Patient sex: F
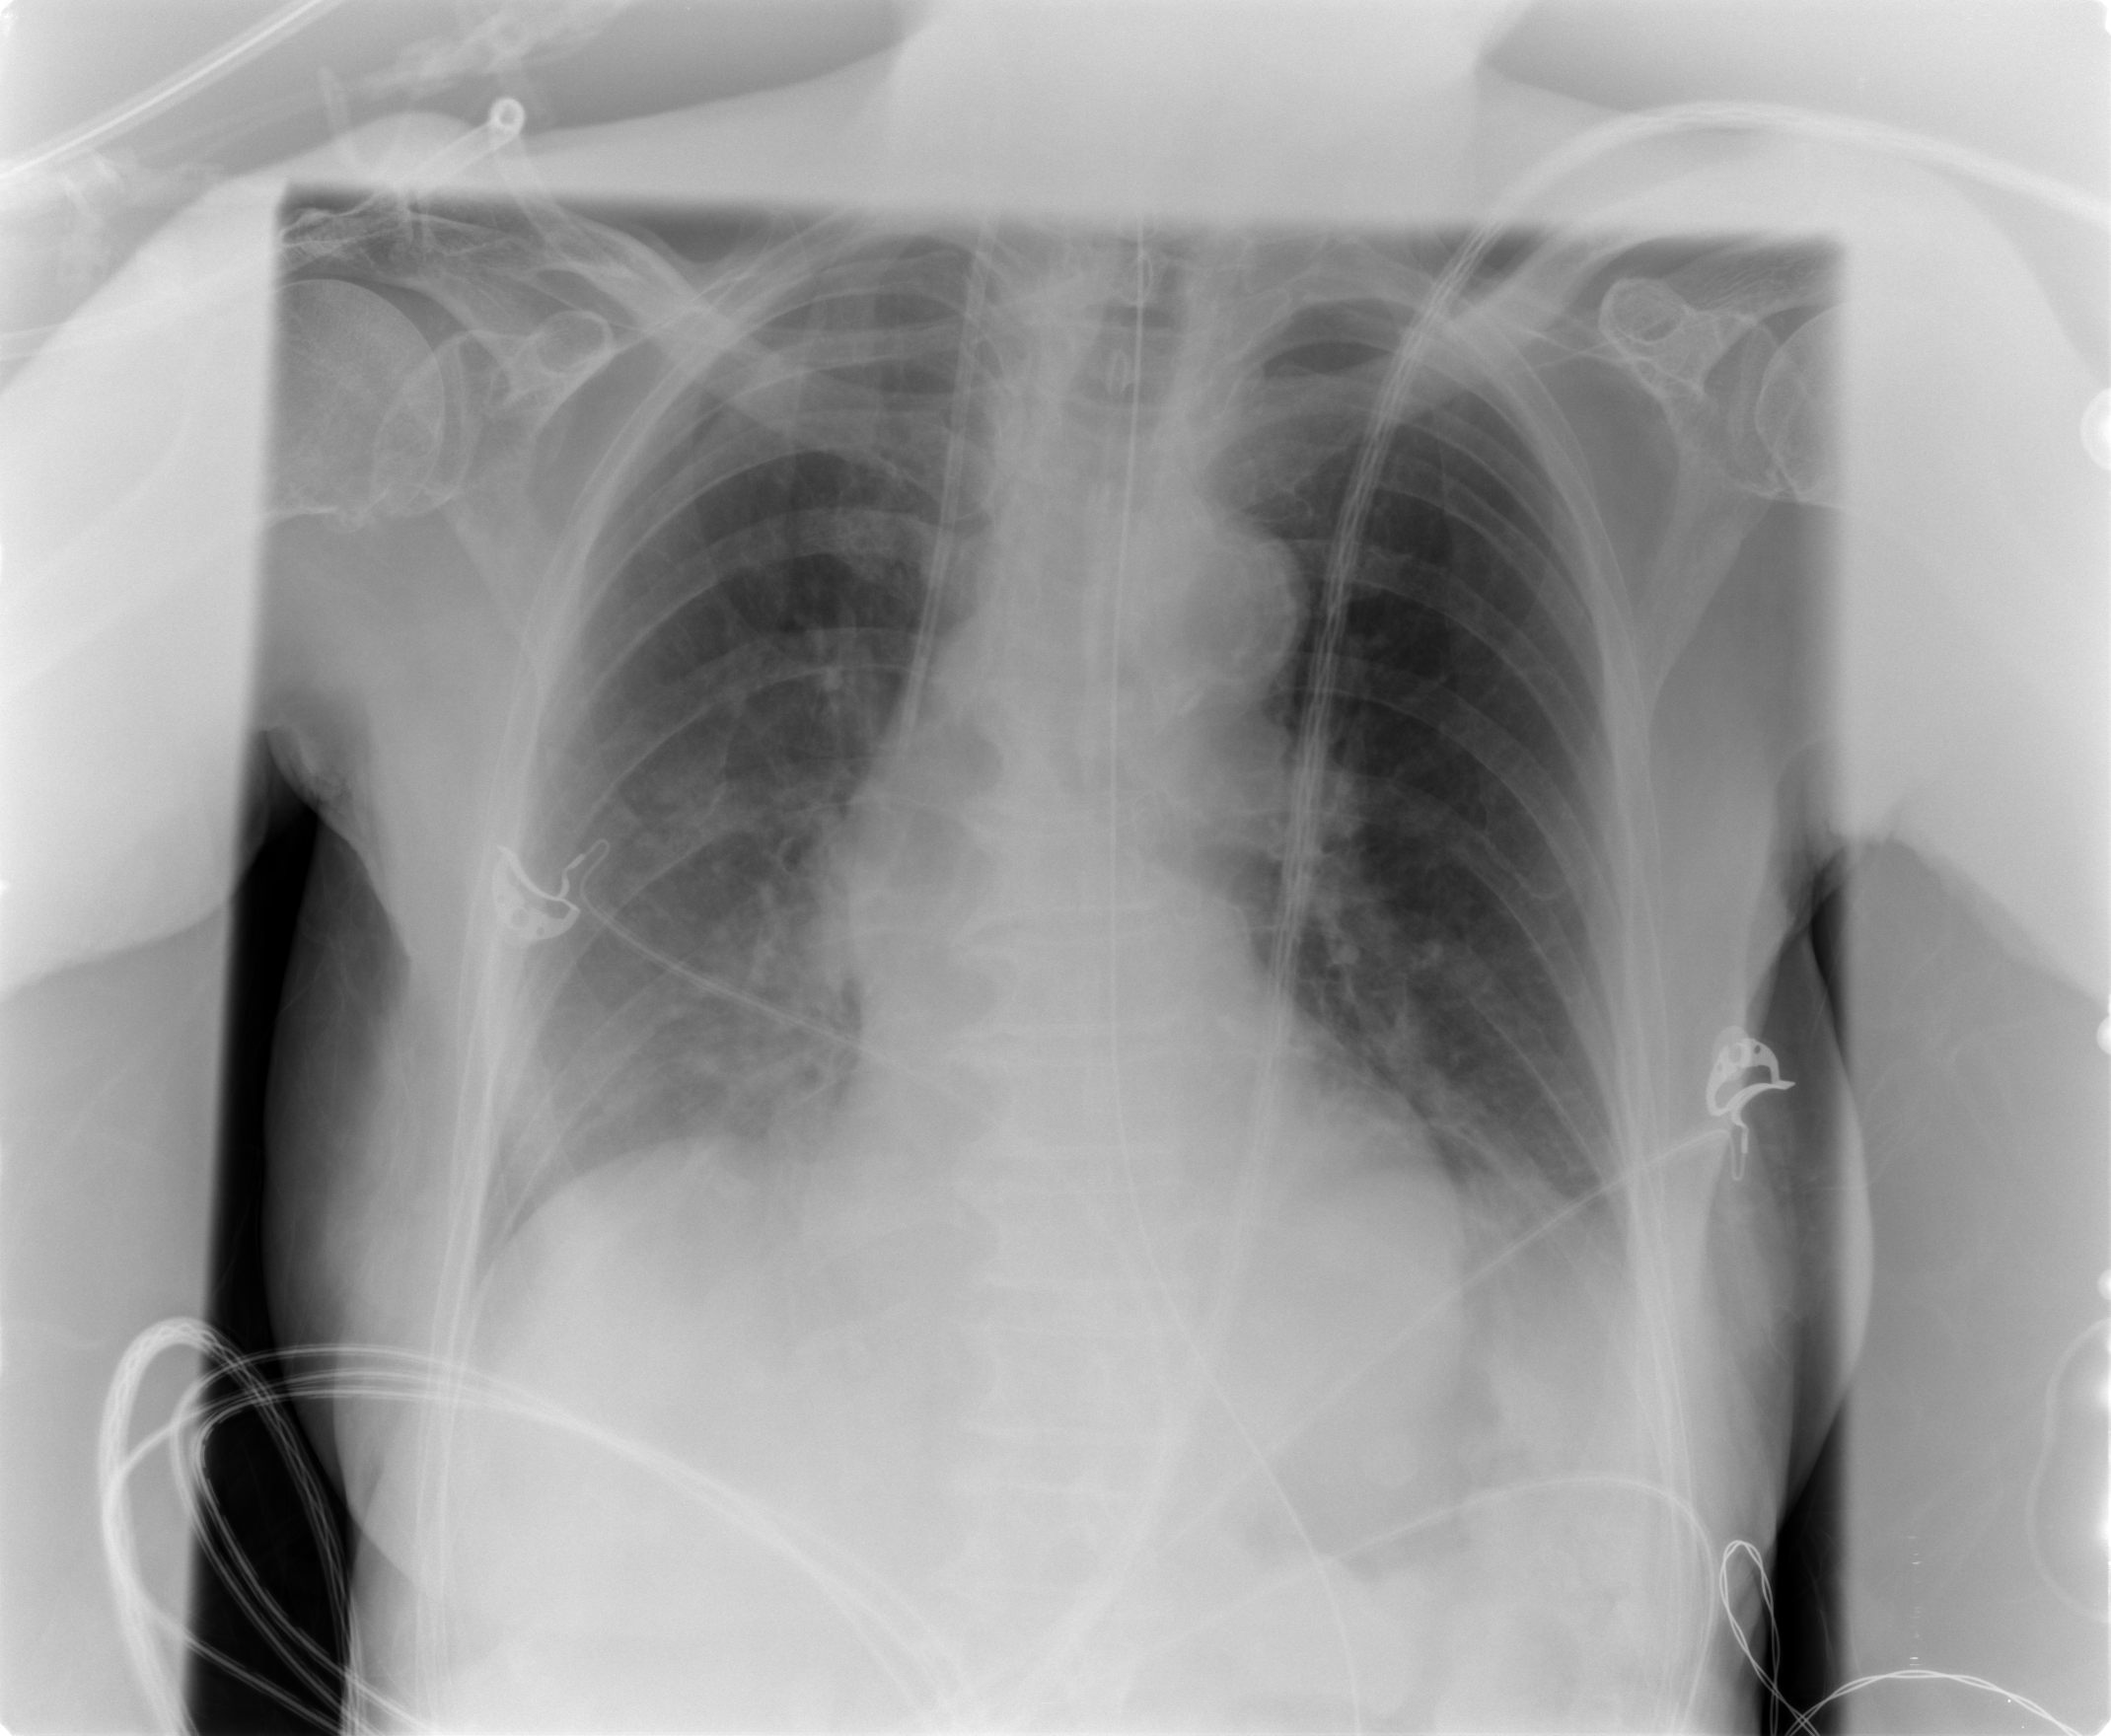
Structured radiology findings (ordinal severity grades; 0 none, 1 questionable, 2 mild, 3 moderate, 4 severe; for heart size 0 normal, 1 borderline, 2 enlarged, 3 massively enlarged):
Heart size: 0
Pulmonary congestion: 0
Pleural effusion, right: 1
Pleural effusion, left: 1
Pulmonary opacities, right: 0
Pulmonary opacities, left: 0
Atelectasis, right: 0
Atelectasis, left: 0